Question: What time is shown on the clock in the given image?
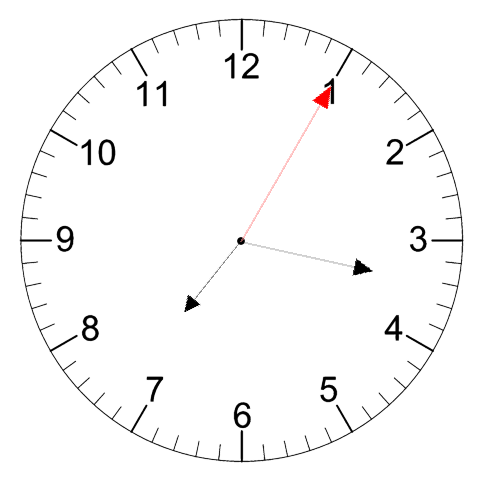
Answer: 07:17:05